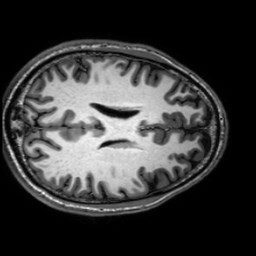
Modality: T1w
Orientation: axial
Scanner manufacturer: philips
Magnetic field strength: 3 T
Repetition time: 0.0096 s
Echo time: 0.0046 s